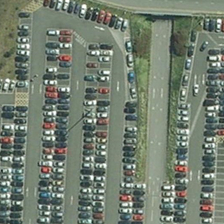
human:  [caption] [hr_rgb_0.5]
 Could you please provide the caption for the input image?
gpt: many crowded cars are parked in a parking lot near a road .

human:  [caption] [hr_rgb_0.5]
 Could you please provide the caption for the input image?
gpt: many crowded cars are parked in a parking lot near a road .

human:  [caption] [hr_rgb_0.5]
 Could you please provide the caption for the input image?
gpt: many crowded cars are parked in a parking lot near a road .

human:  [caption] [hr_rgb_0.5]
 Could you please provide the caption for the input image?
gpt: many crowded cars are parked in a parking lot near a road .

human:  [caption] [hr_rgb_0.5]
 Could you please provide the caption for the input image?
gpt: many crowded cars are parked in a parking lot near a road .